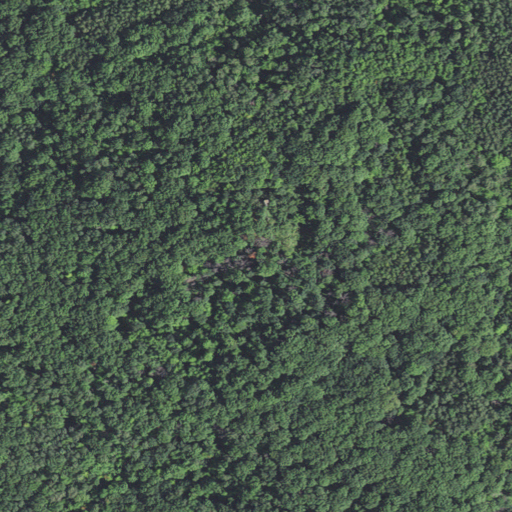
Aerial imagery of mountain in Wisconsin named North Bluff containing deciduous forest and open development